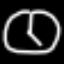
Label: clock